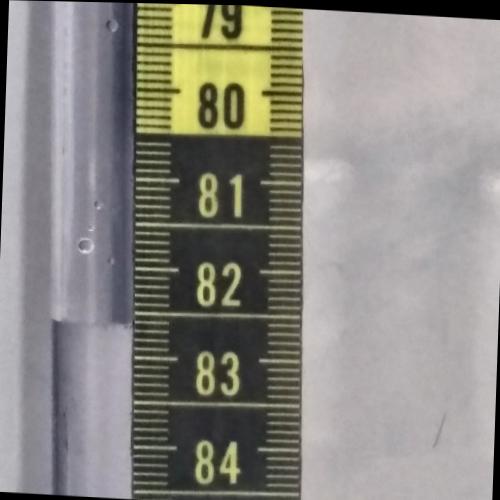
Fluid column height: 82.6 cm